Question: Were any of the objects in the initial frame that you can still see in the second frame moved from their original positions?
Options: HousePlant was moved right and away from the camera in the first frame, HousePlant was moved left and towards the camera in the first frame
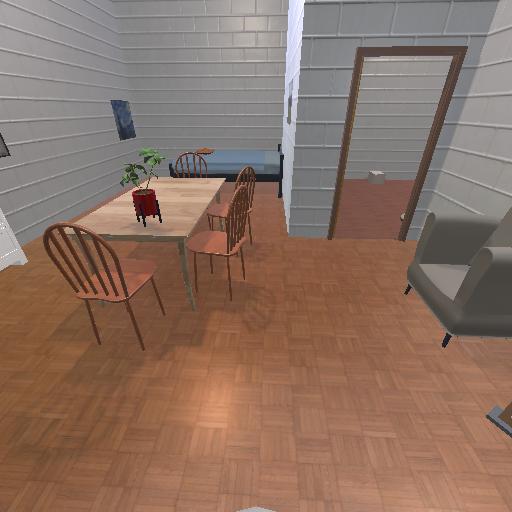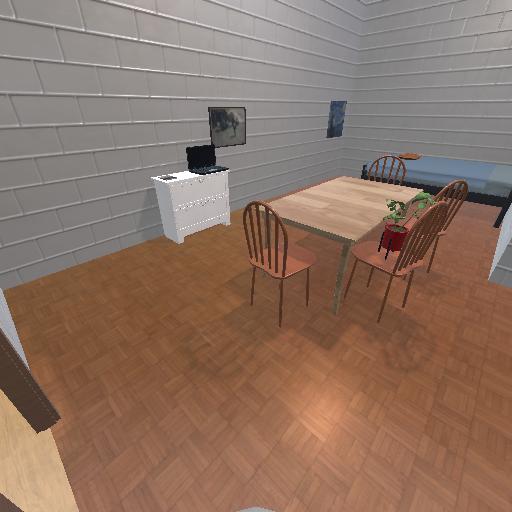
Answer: HousePlant was moved right and away from the camera in the first frame